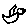
Label: bird